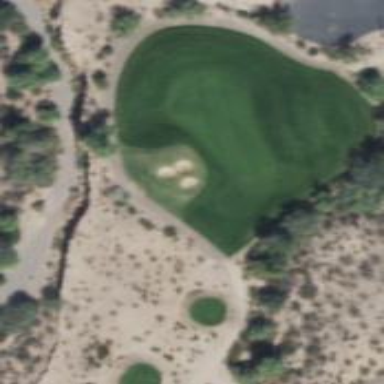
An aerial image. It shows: View of golf hole.